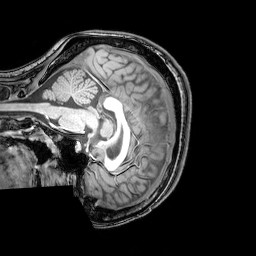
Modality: T1w
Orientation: sagittal
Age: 26
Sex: female
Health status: healthy
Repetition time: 0.081 s
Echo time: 0.037 s